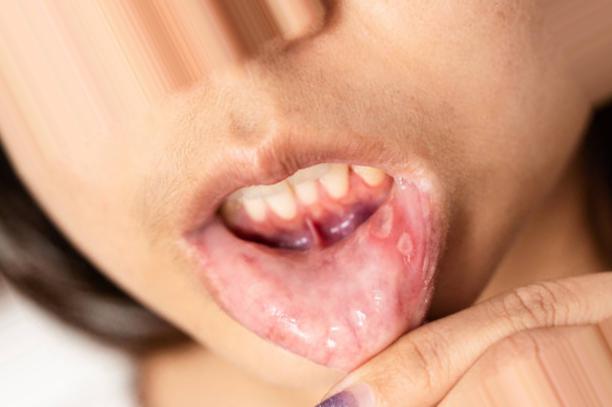
Condition: Mouth Ulcer